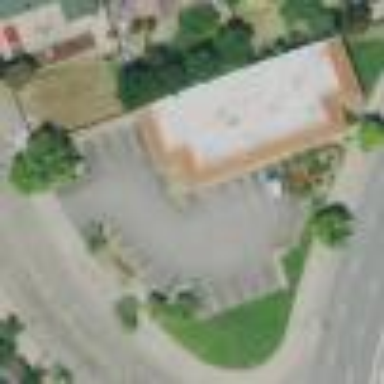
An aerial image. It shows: Commercial area.